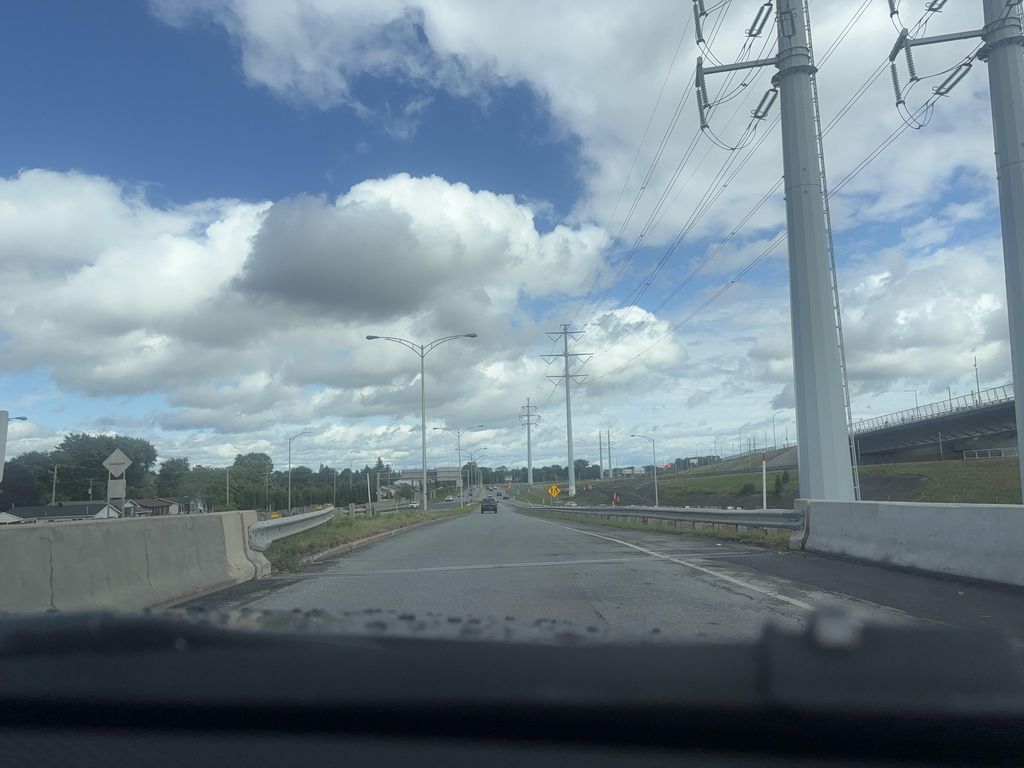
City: montreal